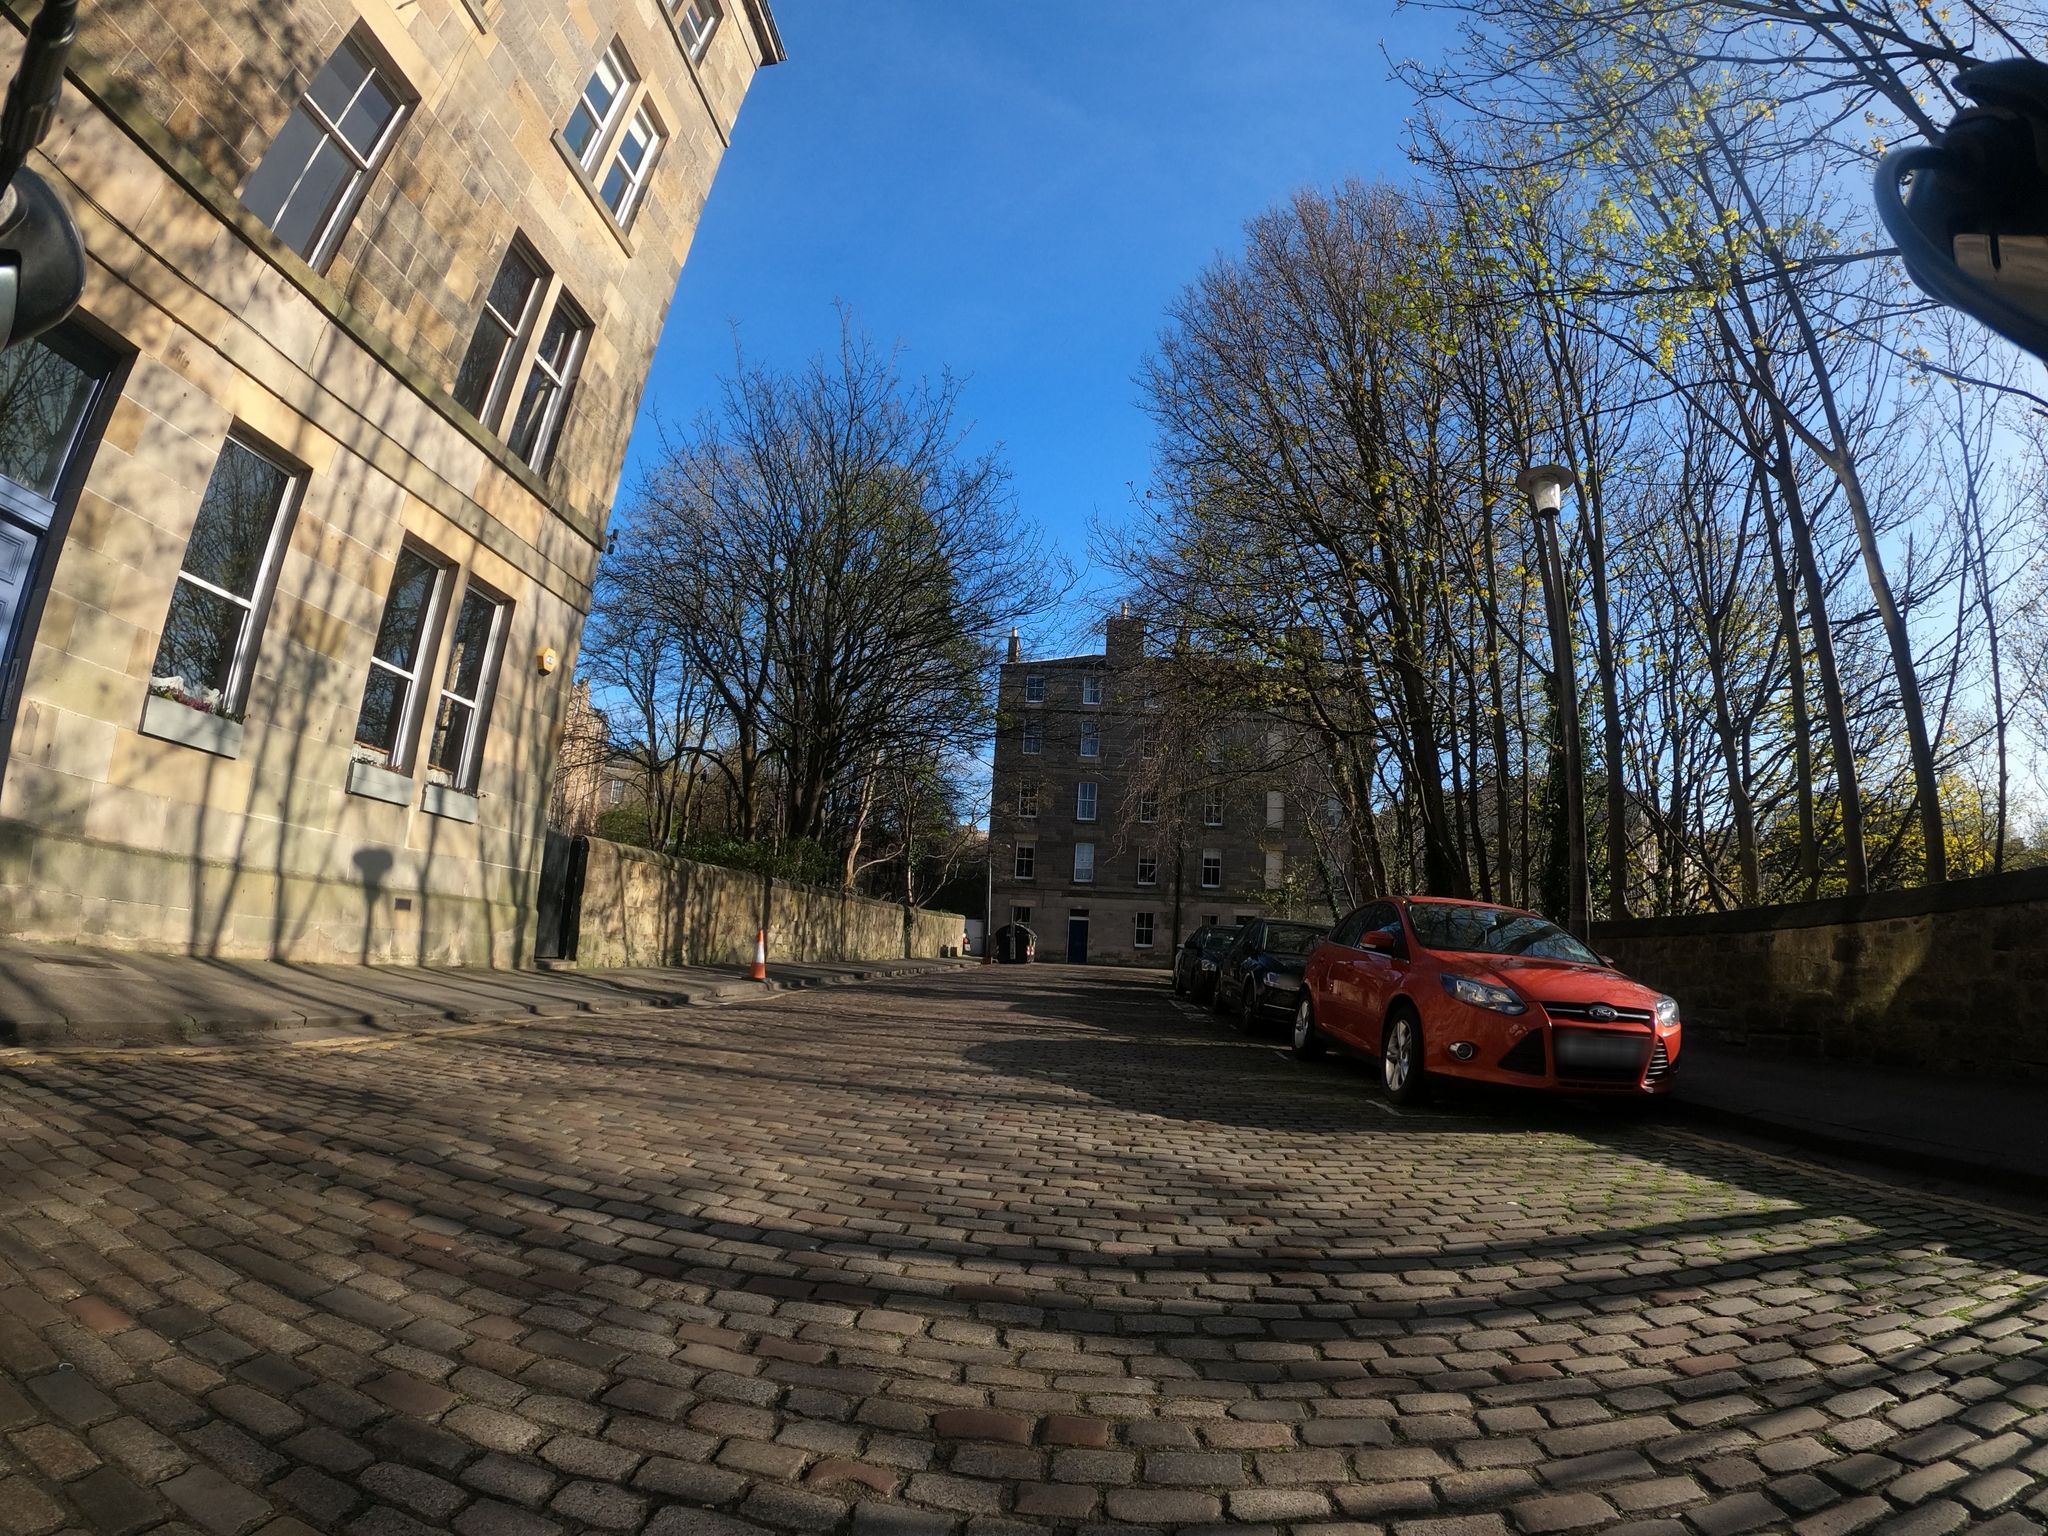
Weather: snowy
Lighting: day
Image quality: good
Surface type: walking surface
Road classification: pedestrian, residential
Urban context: urban centre
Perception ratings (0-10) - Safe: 5.18, Lively: 7.27, Beautiful: 7.47, Boring: 5.48, Depressing: 3.91, Wealthy: 5.33